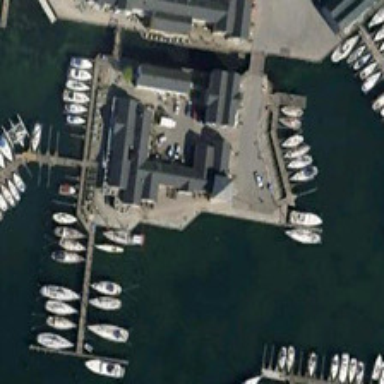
Many boats are in a port near several buildings .